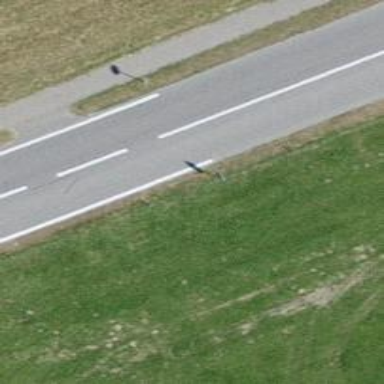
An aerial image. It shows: Secondary road with asphalt surface.